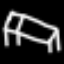
Label: bed